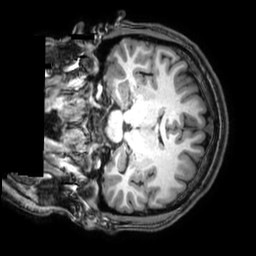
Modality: T1w
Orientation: coronal
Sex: male
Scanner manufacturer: philips
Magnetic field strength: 3 T
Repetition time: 0.008166 s
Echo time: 0.00373 s